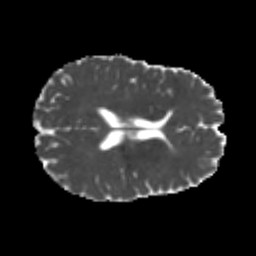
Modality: MD
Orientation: axial
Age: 22
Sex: male
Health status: healthy
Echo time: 0.074 s